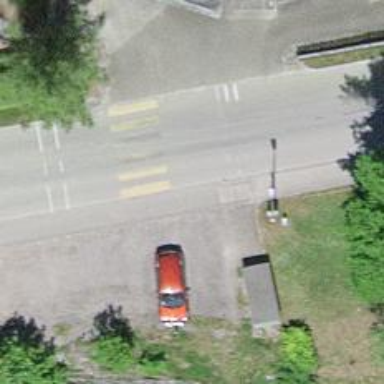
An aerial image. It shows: Zebra crossing on the road.